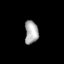
Tissue: lung
Cell type: T cells
Senescence score: 0.2087
Nuclear area (px): 300
Mean DAPI intensity: 172.757